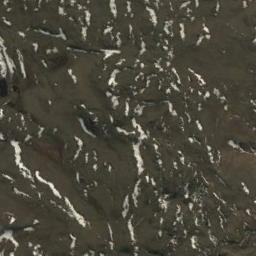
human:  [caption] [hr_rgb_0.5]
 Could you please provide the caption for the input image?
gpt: The desert is on the hill full of black sand .

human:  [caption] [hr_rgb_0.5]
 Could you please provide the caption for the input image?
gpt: This orange desert has some parallel lines .

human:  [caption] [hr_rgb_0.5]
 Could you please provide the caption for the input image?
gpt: The desert has brown soil and the desert terrain is rugged .

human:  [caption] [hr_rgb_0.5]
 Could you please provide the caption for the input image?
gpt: This is a gray desert with wavy stripes .

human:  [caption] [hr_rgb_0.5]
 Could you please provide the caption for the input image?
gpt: A brown desert with many white rocks .